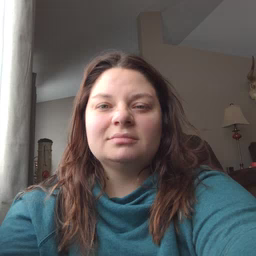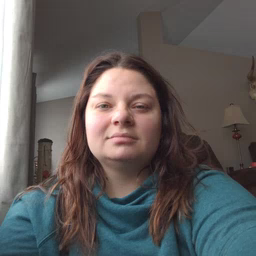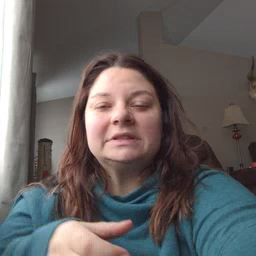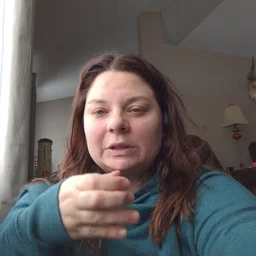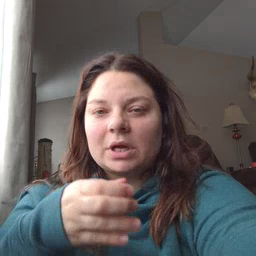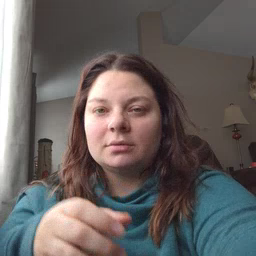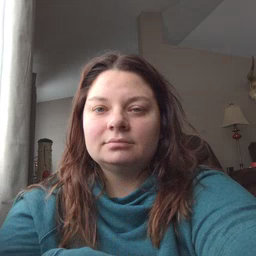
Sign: cereal